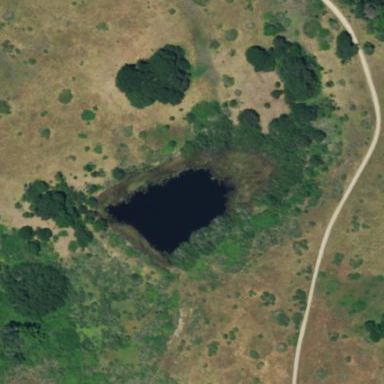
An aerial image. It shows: Swamp in wetland area.